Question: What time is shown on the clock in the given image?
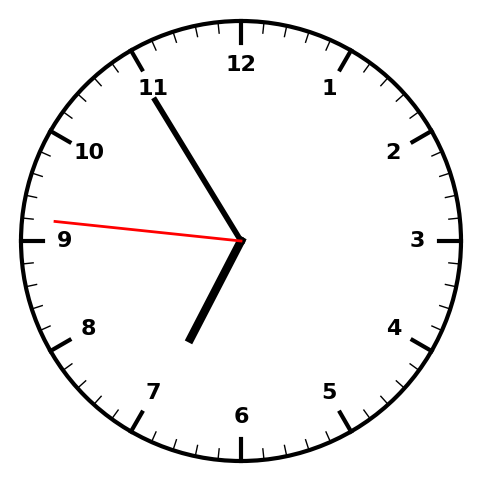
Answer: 06:54:46